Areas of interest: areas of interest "Jin Manor"
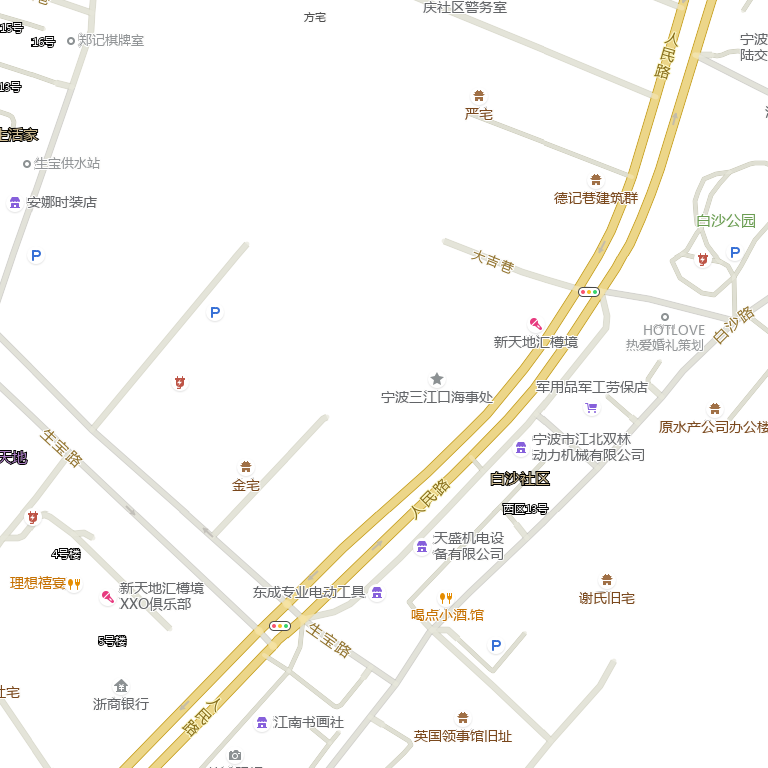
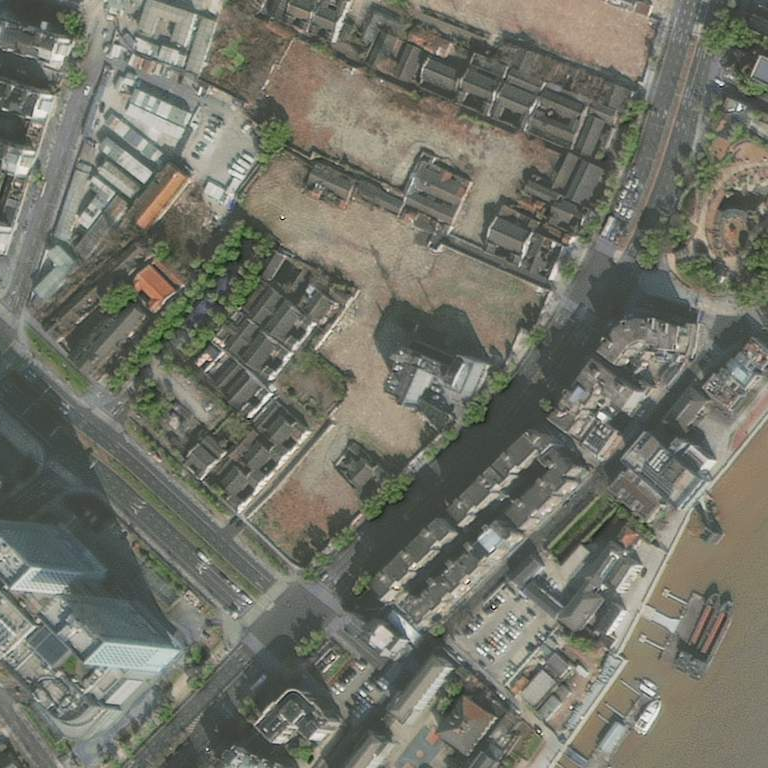